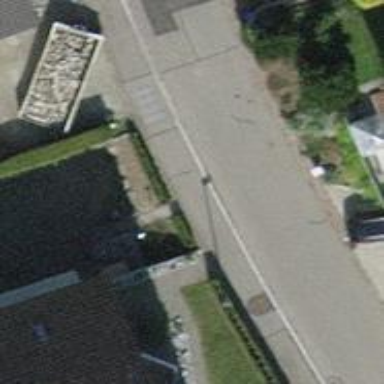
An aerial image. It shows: Road with steps.